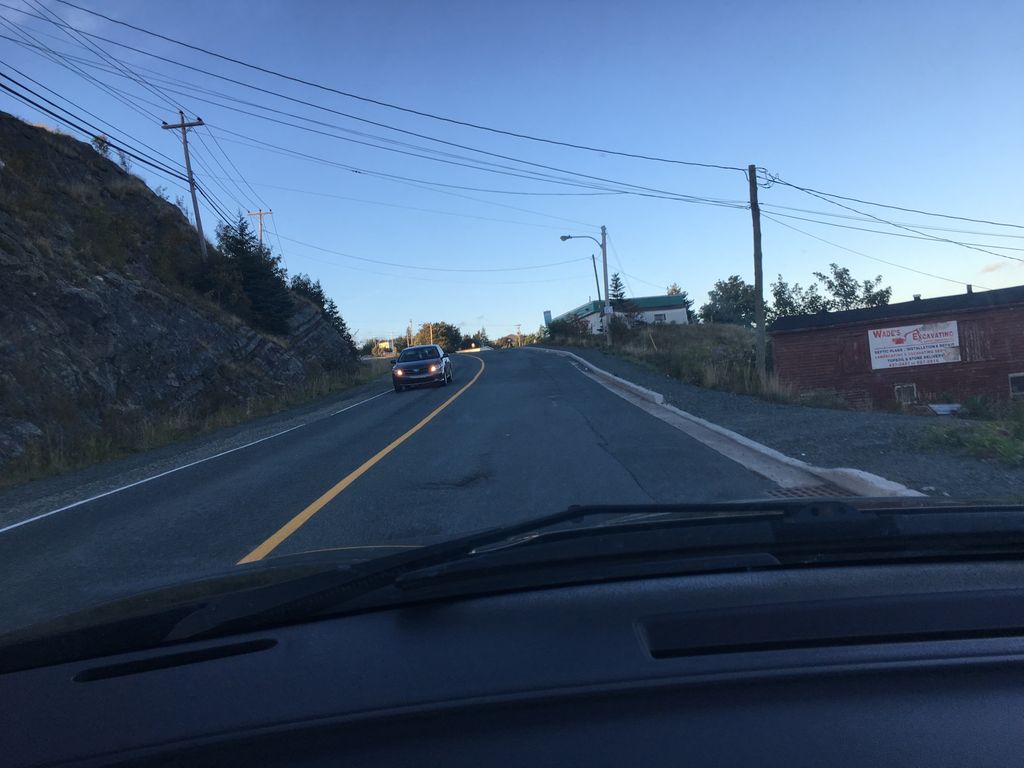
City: st_johns